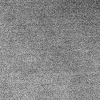
Atmospheric dust classification: dusty